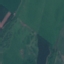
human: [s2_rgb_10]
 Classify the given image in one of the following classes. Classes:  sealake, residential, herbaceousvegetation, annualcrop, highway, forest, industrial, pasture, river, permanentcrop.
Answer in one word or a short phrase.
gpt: Pasture